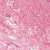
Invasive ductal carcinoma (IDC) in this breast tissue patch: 0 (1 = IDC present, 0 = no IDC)